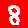
Digit: 8